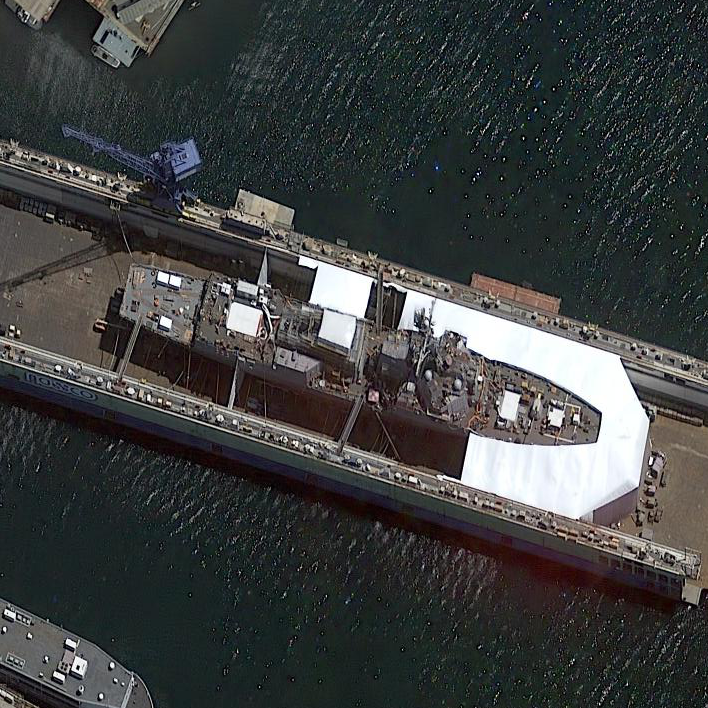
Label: destroyer